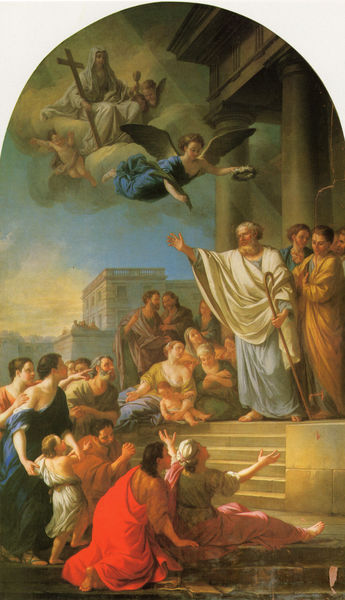
Titel: Saint Denis prêchant la foi en France
Künstler: Joseph Marie Vien
Standort: Paris
Institution: Église Saint-Roch
Schlagwörter: blau, feder, flügel, gemälde, gott, gruppe, hand, himmel, körper, mann, schatten, weiß, wolken, frauen, gelb, menschen, mädchen, ocker, stadt, braun, brust, busen, fenster, frau, frisuren, grau, haar, hell, hintergrund, licht, marmor, männer, orange, reden, schwarz, stützen, säule, säulen, ölbild, gebäude, haus, rot, tuch, wolke, ansammlung, beige, leute, malerei, menge, versammlung, alt, bart, gesichter, architektur, arm, arme, barock, bibel, falten, gesicht, hände, öl, häuser, kirche, sonne, gewand, gold, haare, stoff, gewänder, kind, personen, vater, krone, renaissance, rosa, schulter, fliegen, kinder, stock, engel, engelchen, putte, hellblau, balkon, füße, bogen, italien, perspektive, stab, jungen, farben, giebel, hof, baby, treppe, bischof, ansprache, wandmalerei, geländer, palme, stufe, stufen, junge, fallen, leuchten, barfuss, treppenstufen, antike, blind, moses, glaube, kreuz, religion, strahlen, zweig, weinen, knien, strahl, schlange, volk, beten, gebet, kranz, lorbeer, lorbeerkranz, architrav, kapitelle, rom, kapitell, fries, portal, lichtstrahlen, schein, palmzweig, gestus, prediger, jüngling, heiligenschein, risalit, nimbus, christus, jesus, ionisch, portikus, schreien, toga, mittelalter, fall, andacht, krönung, priester, segen, segnen, freitreppe, predigt, treppenstufe, erscheinung, heiliger, zentrum, lokalfarben, tempel, fresko, basis, dorisch, hirtenstab, jünger, heilig, putten, maria, madonna, christen, tunika, hirte, erzengel, petrus, deutschrömer, rundung, lichtschein, gruß, christentum, auferstehung, gläubige, himmelfahrt, siegeskranz, menschenansammlung, abakus, grüßen, tempelfront, basen, gieble, trppe, dachterasse, christ, katholisch, freske, abakusplatte, apostel, bischofsstad, egnel, erleucht, fides, hostorienbild, jünglinge, kreuzstab, lorbeerkkranz, mission, missionar, palmblatt, pfingsten, predigen, prophezeiung, togas, tunica, tunikas, verkünden, wunder, zoga, lorrain, tab, paulus, ablass, perspektiv, konstellation, engl, heillig, ne, ibel, schäferstab, ablassbrief, triglyph, chrisentum, jerusaalem, anhimmlung